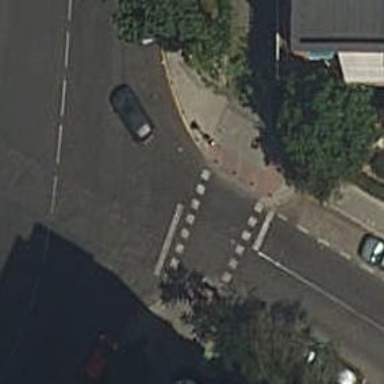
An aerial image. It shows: Marked road crossing.